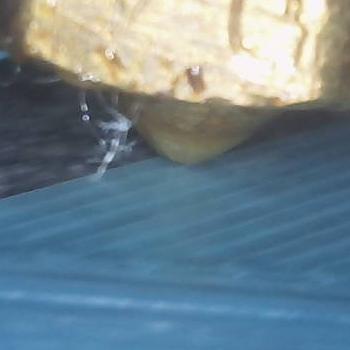
Flow rate: 62%